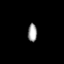
Tissue: lung
Cell type: Epithelial cells
Senescence score: 0.2216
Nuclear area (px): 164
Mean DAPI intensity: 157.927